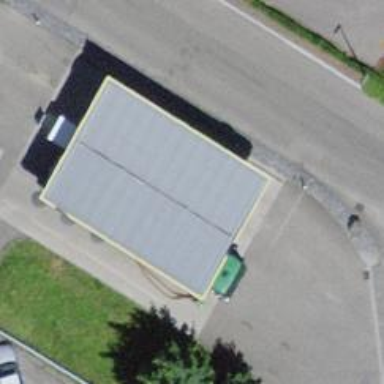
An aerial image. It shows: Fuel station.